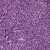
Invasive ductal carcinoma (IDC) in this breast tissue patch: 1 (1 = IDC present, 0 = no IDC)